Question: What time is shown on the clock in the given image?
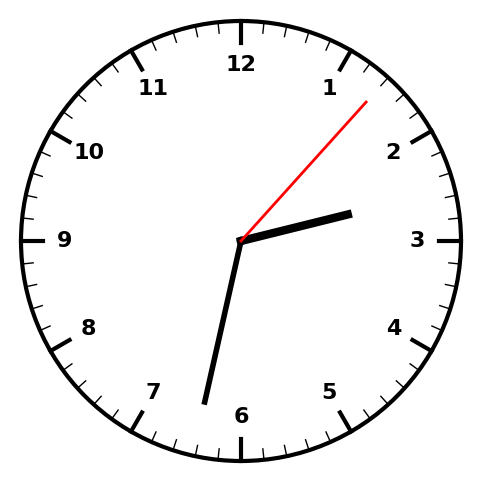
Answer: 02:32:07